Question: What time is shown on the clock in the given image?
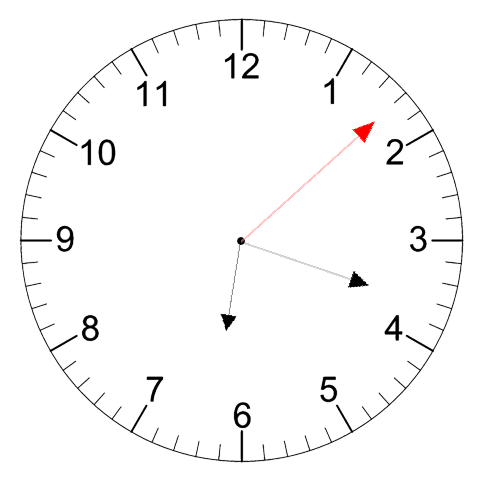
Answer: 06:18:08